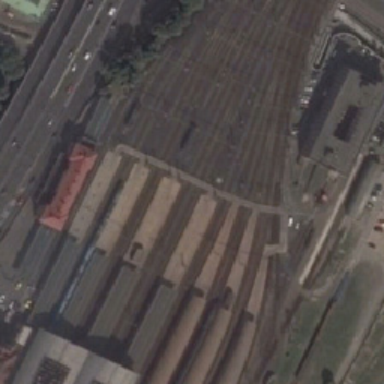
The railway station is on both sides of the car and green wood near several parallel roads .